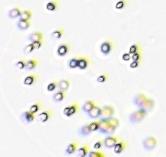
Label: Phaeocystis